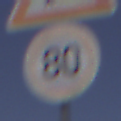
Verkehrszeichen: Geschwindigkeit80
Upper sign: KurveRechts
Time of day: Midday
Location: Outdoor (RoadRail)
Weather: Clear
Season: NotSpecified
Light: Natural